The plot is a Hilbert-envelope spectrum of a rotating bearing's acceleration signal, annotated with the bearing's characteristic defect frequencies. Diagnose the bearing from this image, choosing from: normal, inner_race, outer_race, ball.
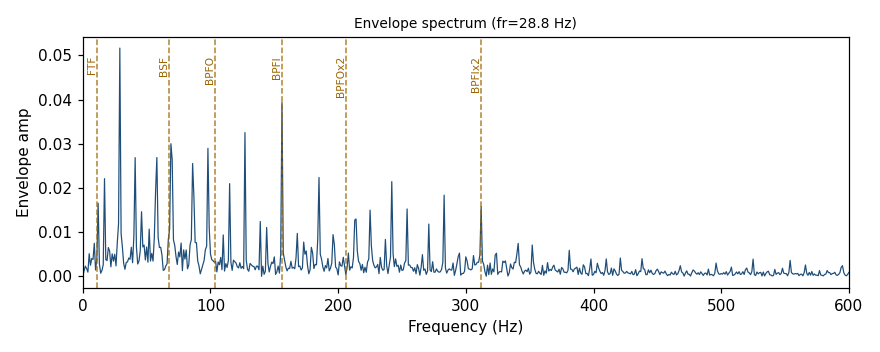
Answer: inner_race